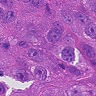
Metastatic tissue present: yes